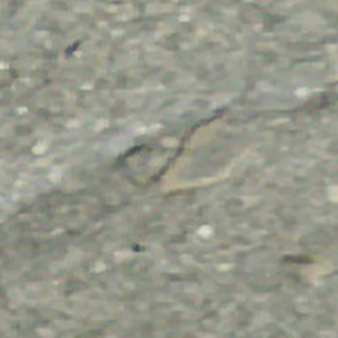
Label: other